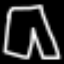
Label: pants